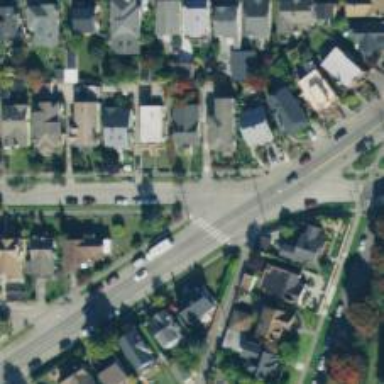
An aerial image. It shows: Residential road with separate sidewalk.